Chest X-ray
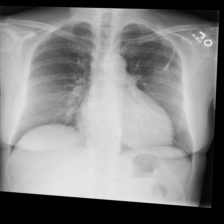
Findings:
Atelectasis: negative
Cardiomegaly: positive
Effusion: negative
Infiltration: negative
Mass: negative
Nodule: negative
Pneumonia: negative
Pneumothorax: negative
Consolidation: negative
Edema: negative
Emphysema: negative
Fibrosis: negative
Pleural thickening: negative
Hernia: negative